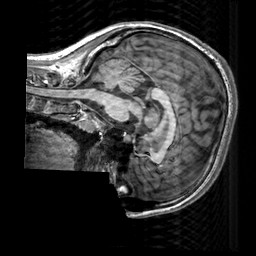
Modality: T1w
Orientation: sagittal
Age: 22
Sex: female
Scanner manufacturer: siemens
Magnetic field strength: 3 T
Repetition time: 2.3 s
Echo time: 0.00303 s